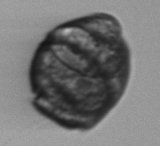
Label: Margalefidinium